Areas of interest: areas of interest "New Life Residential Community"
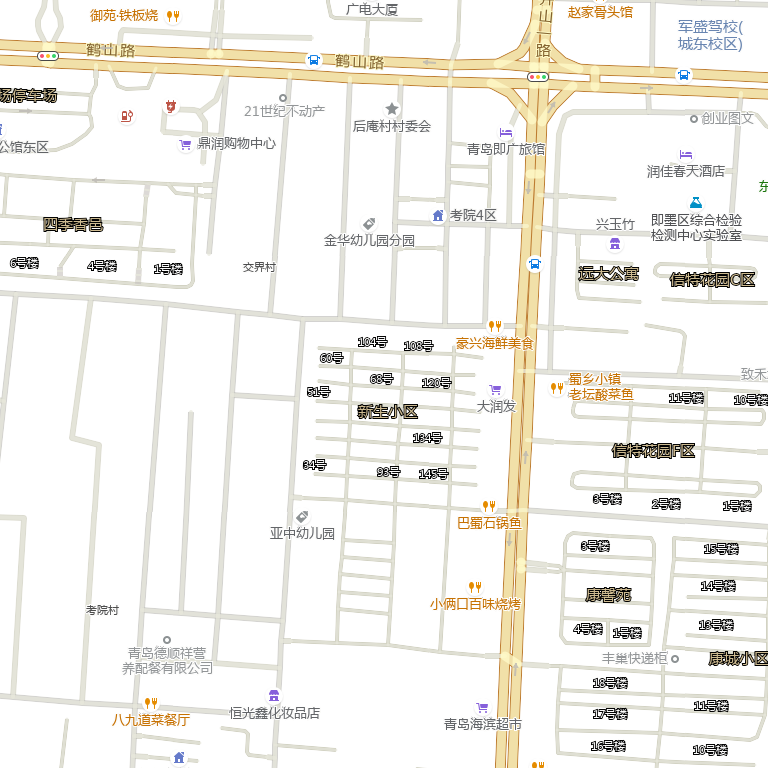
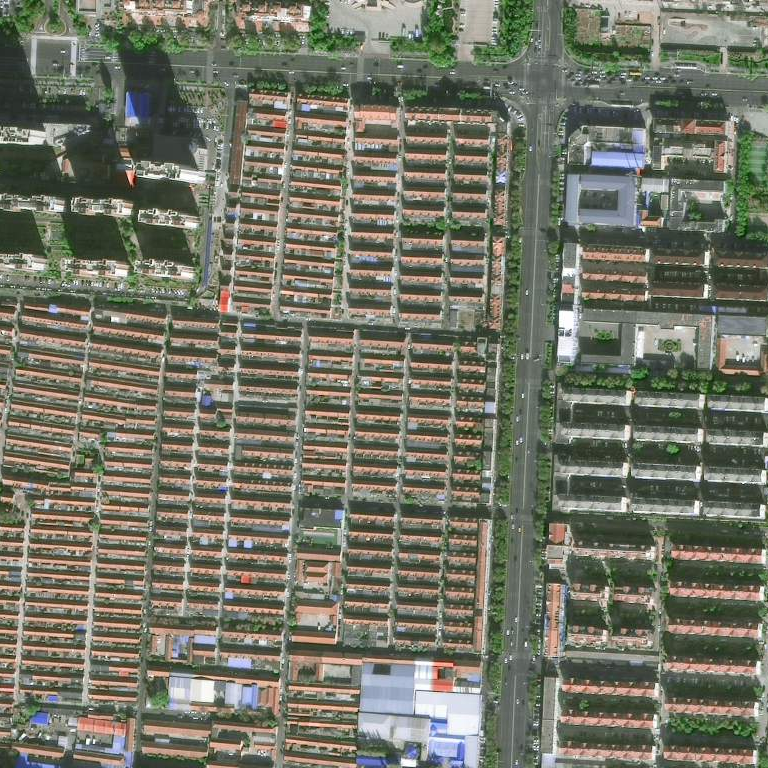